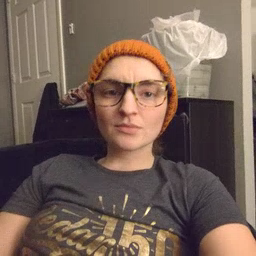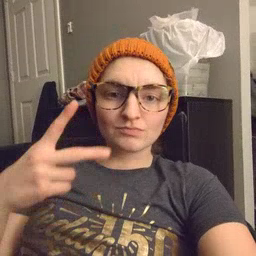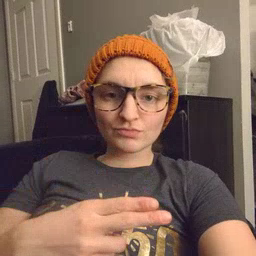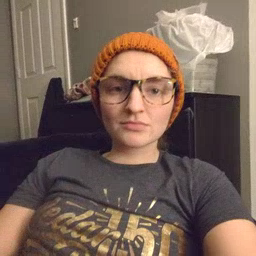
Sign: cut